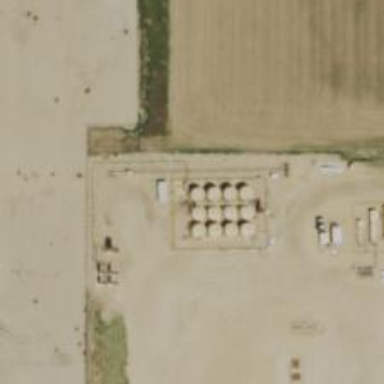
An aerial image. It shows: Storage tank with man-made structure.